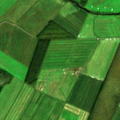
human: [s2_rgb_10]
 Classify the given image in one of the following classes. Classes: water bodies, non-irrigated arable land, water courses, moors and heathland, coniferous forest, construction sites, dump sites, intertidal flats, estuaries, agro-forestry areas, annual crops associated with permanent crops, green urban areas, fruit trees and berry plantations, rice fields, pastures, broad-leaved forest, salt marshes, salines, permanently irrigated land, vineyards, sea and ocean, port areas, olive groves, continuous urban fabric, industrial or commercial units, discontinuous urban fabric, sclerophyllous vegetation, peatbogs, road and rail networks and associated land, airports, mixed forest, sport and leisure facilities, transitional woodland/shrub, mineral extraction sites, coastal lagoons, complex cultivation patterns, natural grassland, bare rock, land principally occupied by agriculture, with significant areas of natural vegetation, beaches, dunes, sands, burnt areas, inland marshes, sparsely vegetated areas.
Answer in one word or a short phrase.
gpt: non-irrigated arable land, transitional woodland/shrub